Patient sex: F
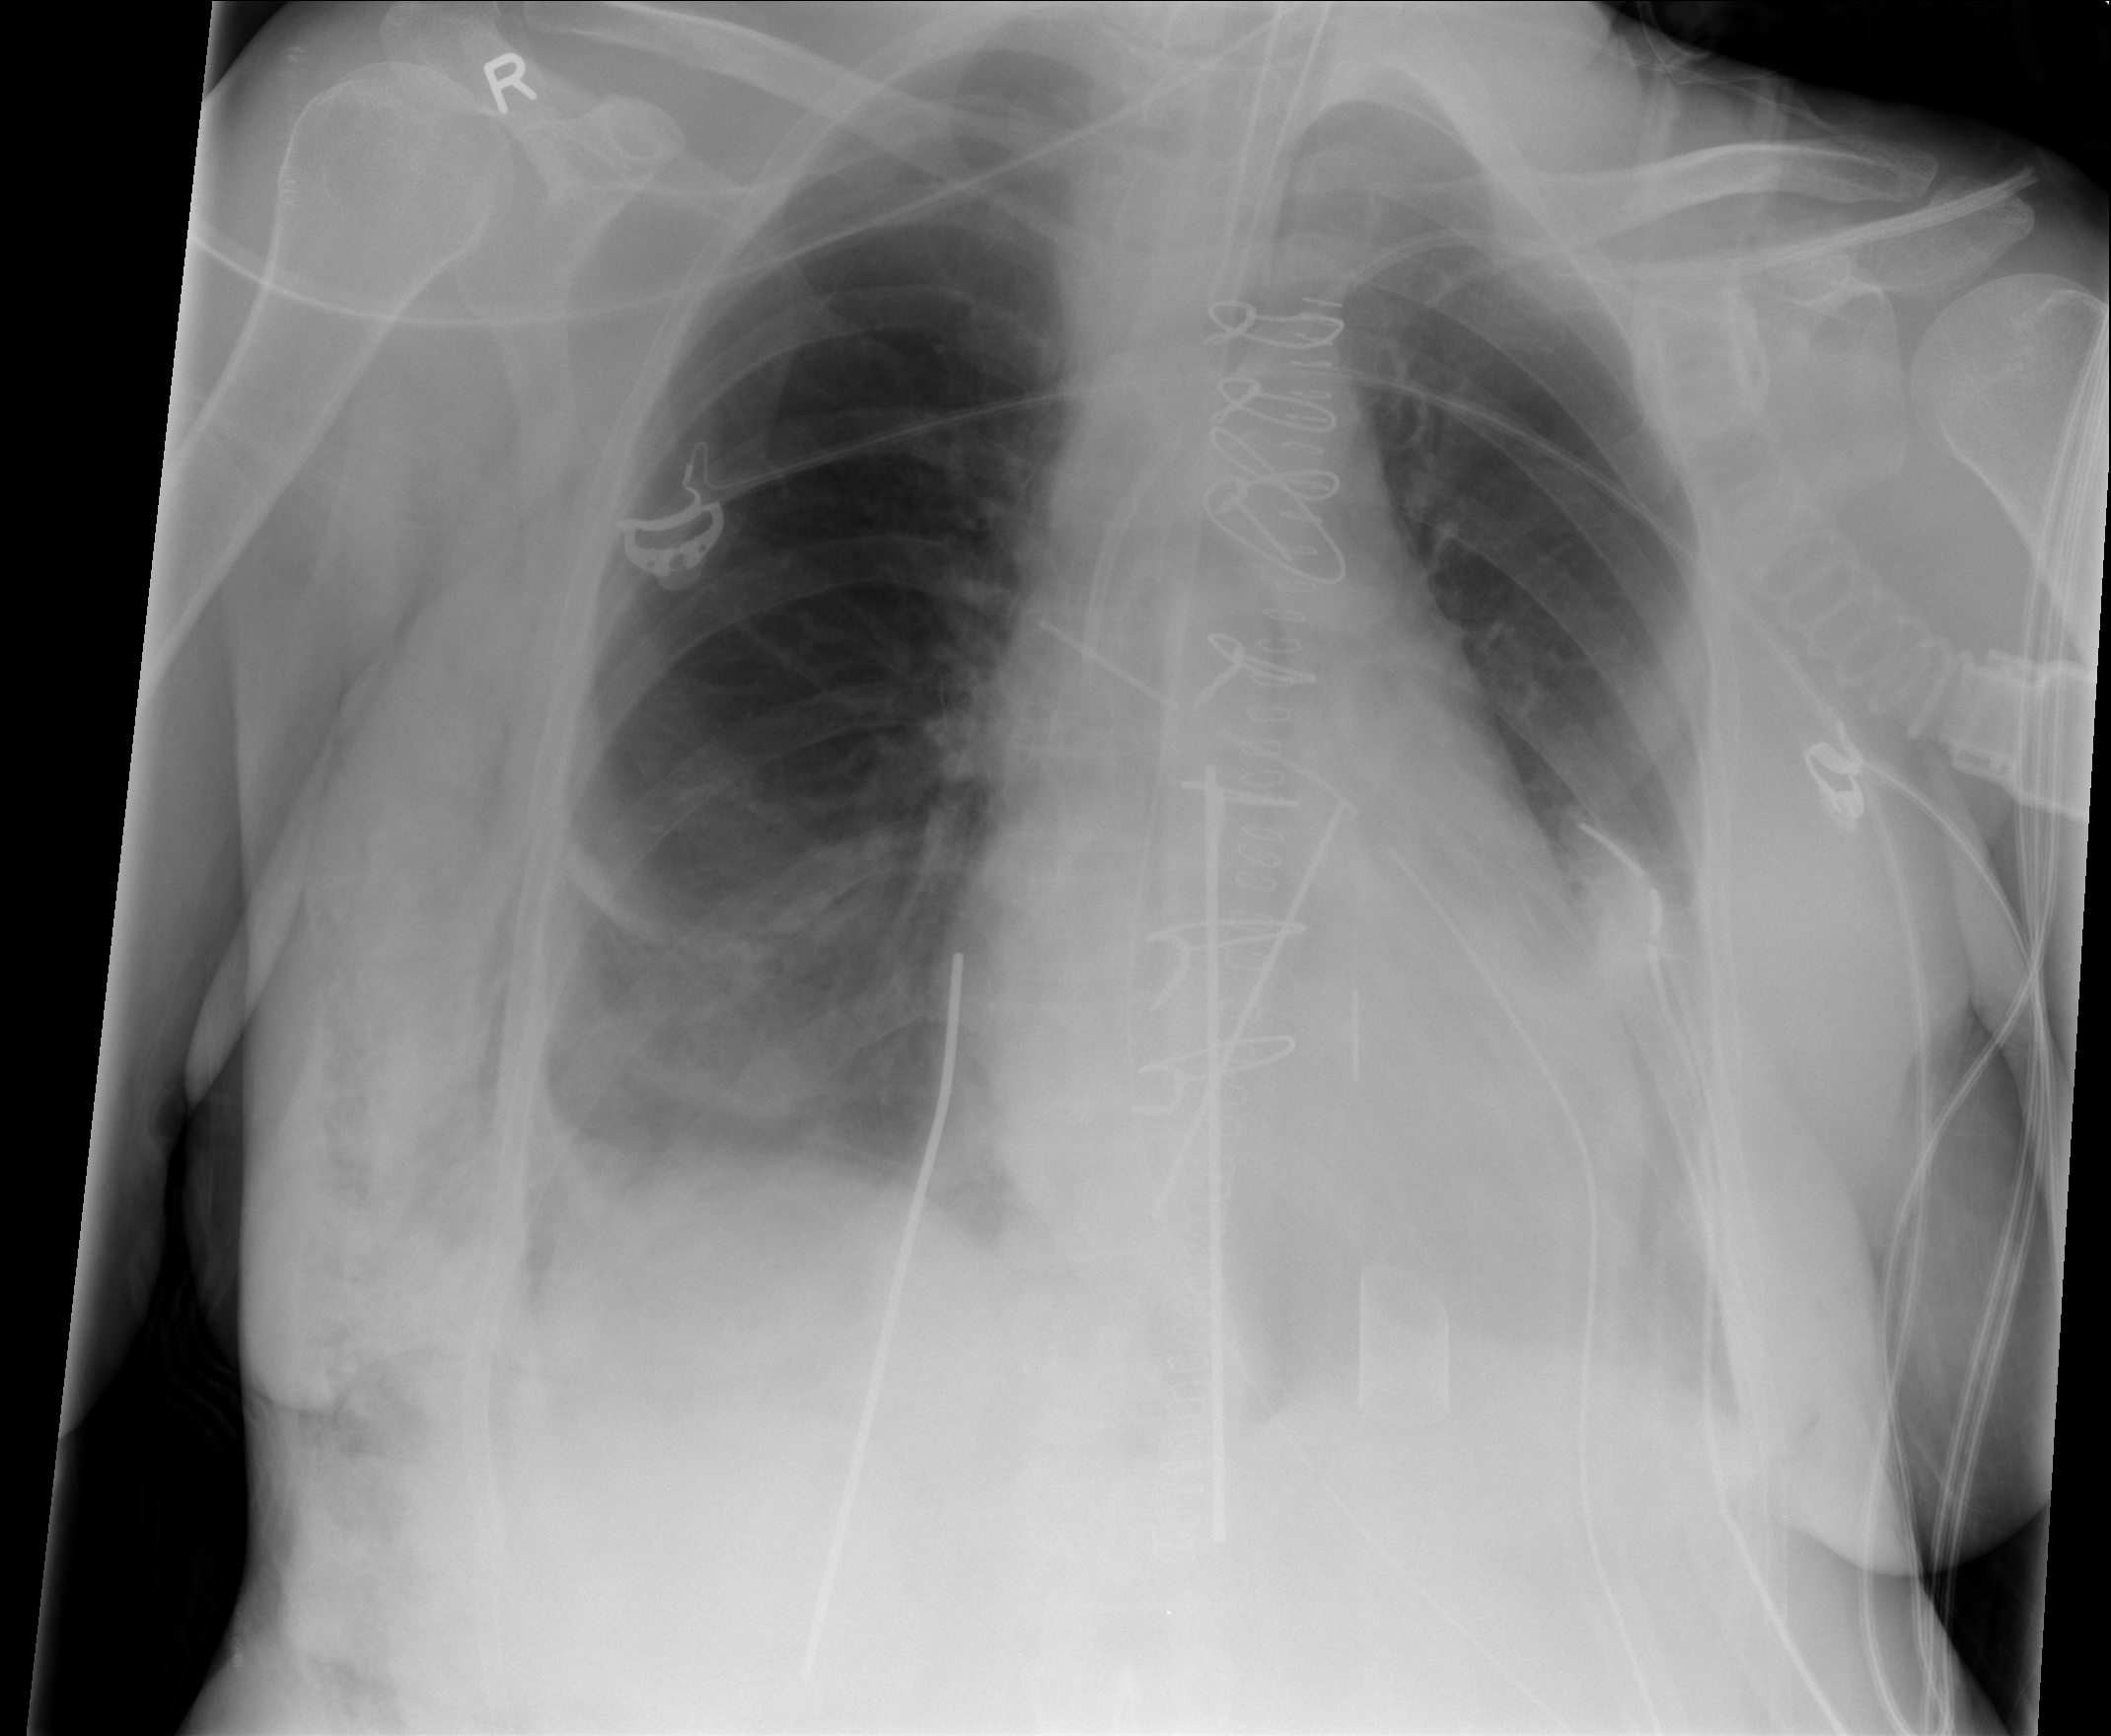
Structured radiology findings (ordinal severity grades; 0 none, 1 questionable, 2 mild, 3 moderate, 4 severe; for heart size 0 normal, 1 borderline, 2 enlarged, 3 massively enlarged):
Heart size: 0
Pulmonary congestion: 0
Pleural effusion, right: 0
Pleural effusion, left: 1
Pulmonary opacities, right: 0
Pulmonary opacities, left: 1
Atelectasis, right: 1
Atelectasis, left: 1